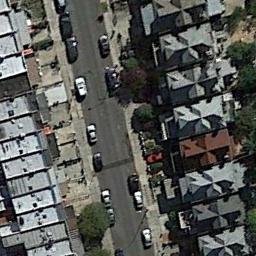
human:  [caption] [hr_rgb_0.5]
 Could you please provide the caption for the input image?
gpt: Residential houses stand in three rows .

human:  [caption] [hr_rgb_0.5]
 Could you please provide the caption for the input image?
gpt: The dense residential is next to the road with some cars .

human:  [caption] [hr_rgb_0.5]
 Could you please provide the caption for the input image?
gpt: A dense residential area has some white houses and some houses with cross-shaped roofs while a road goes through the residential area .

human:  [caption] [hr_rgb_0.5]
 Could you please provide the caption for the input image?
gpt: There are many roads and neatly arranged houses and trees and many vehicles in densely populated areas .

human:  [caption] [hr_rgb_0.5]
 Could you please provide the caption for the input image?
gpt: There are many gray buildings arranged neatly on dense residential area .